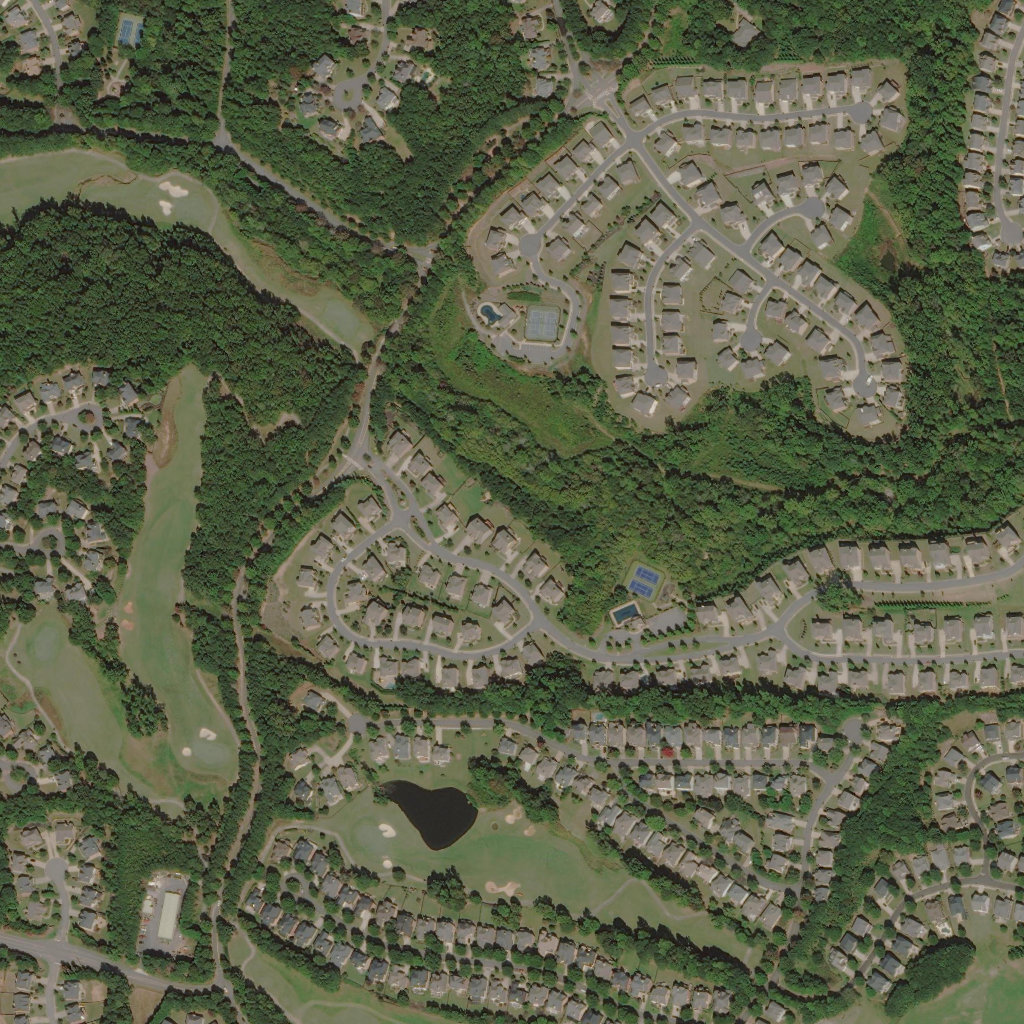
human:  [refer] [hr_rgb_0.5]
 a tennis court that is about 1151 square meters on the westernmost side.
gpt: <box>[[11, 1, 14, 5, 0]]</box>